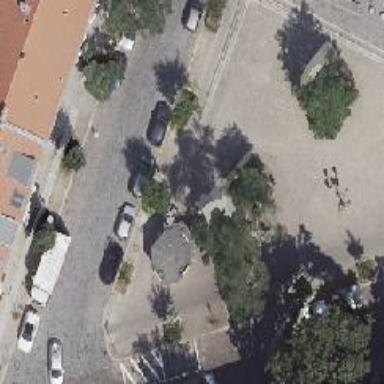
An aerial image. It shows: Kiosk.